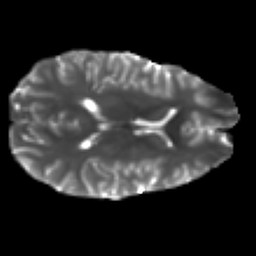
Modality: T2w
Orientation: axial
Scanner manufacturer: ge
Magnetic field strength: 3 T
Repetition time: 7.98 s
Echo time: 0.0701 s